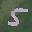
Label: 5